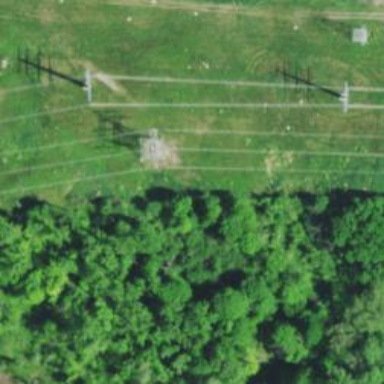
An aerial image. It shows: Lattice structure tower used for power distribution.